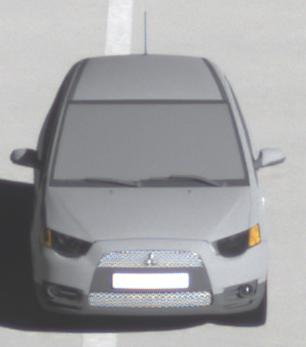
Make: Mitsubishi
Model: Colt 1.1
Detailed model: Colt (VI)
Model produced from: 2008/11
Model produced until: 2010/10
Doors: 3
Color: gray
Road condition: dry road
Daytime: morning or afternoon
Contrast: high contrast